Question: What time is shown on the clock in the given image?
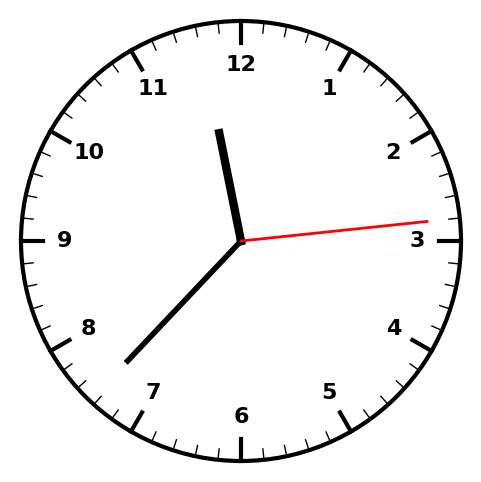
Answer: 11:37:14